Question:
I have a 'div1' which is dynamic in height and a 'div2' with a scrollable table inside it.
I want the 'div2' to occupy the remaining height of the window. Also I want all the divs to be responsive at the same time.
Currently I am using JavaScript to get the window height and calculating the height every time the window loads or is resized, but it isn't working as expected, sometimes it's causing issues.
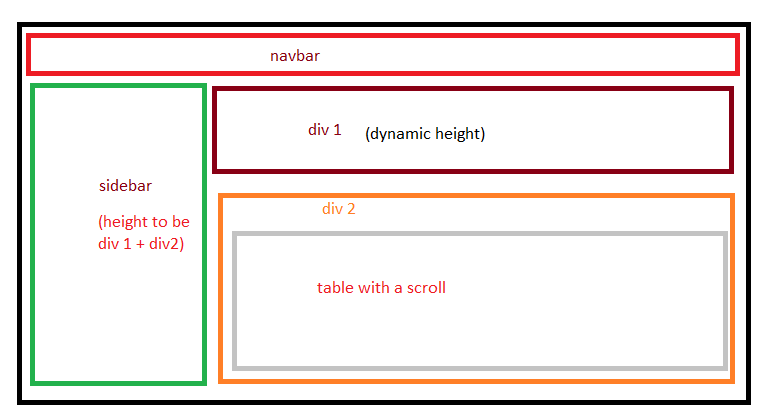
Answer: - - 'd-flex flex-column'- 'flex-grow-1'
'''
html,
body {
height: 100%;
}
.w-300px {
width: 300px;
}
.h-200vh {
height: 200vh;
}
.overflow-hidden {
overflow: hidden;
}
.overflow-auto {
overflow: auto;
}
'''
'''
<link href="https://cdnjs.cloudflare.com/ajax/libs/twitter-bootstrap/4.5.0/css/bootstrap.min.css" rel="stylesheet" />
<link href="https://cdnjs.cloudflare.com/ajax/libs/twitter-bootstrap/4.5.0/css/bootstrap.min.css" rel="stylesheet" />
<div class="container-fluid d-flex flex-column h-100">
<nav class="navbar navbar-expand-lg navbar-light bg-light">
<a class="navbar-brand" href="#">Navbar</a>
<button class="navbar-toggler" type="button" data-toggle="collapse" data-target="#navbarSupportedContent" aria-controls="navbarSupportedContent" aria-expanded="false" aria-label="Toggle navigation">
<span class="navbar-toggler-icon"></span>
</button>
<div class="collapse navbar-collapse" id="navbarSupportedContent">
<ul class="navbar-nav mr-auto">
<li class="nav-item active">
<a class="nav-link" href="#">Home <span class="sr-only">(current)</span></a>
</li>
<li class="nav-item">
<a class="nav-link" href="#">Link</a>
</li>
<li class="nav-item dropdown">
<a class="nav-link dropdown-toggle" href="#" id="navbarDropdown" role="button" data-toggle="dropdown" aria-haspopup="true" aria-expanded="false">
Dropdown
</a>
<div class="dropdown-menu" aria-labelledby="navbarDropdown">
<a class="dropdown-item" href="#">Action</a>
<a class="dropdown-item" href="#">Another action</a>
<div class="dropdown-divider"></div>
<a class="dropdown-item" href="#">Something else here</a>
</div>
</li>
<li class="nav-item">
<a class="nav-link disabled" href="#">Disabled</a>
</li>
</ul>
<form class="form-inline my-2 my-lg-0">
<input class="form-control mr-sm-2" type="search" placeholder="Search" aria-label="Search">
<button class="btn btn-outline-success my-2 my-sm-0" type="submit">Search</button>
</form>
</div>
</nav>
<div class="row flex-grow-1 overflow-hidden">
<aside class="col-auto h-100 bg-danger overflow-auto">
<div class="w-300px h-200vh"></div>
</aside>
<div class="col d-flex flex-column h-100 ">
<section class="row bg-info">
Lorem ipsum dolor sit amet consectetur adipisicing elit. Ipsam labore sit at, distinctio velit veritatis atque officia ullam ducimus sapiente ad suscipit inventore impedit minus! Assumenda, modi? Commodi, voluptatum reiciendis?
</section>
<section class="row flex-grow-1 bg-primary overflow-auto">
<div class="col">
Lorem ipsum dolor, sit amet consectetur adipisicing elit. Omnis, dolore. Sit quos, soluta temporibus debitis architecto fugit voluptas iusto exercitationem suscipit ea ex blanditiis, facere tempore, quo quidem quasi cum! Id natus iure magni molestiae!
Iusto, quisquam molestias? Exercitationem consequatur voluptas accusamus eveniet magni facere mollitia natus quia neque, dolorum suscipit amet fugiat debitis, corrupti architecto, aliquid illo commodi quasi? Corporis illo doloribus voluptatem
accusamus ullam ex dolores in illum architecto, inventore quam voluptate, mollitia eveniet quidem velit? Consequuntur ut totam delectus accusantium perspiciatis rem veniam eligendi enim expedita voluptate. Deserunt suscipit dignissimos, dolorum
cum culpa molestias est totam dolores eius impedit enim temporibus architecto, cumque ipsam cupiditate tempore eveniet animi sed reiciendis? Illum fugiat, obcaecati tenetur veritatis vitae alias? Natus culpa, saepe fugiat error possimus mollitia,
consectetur repellendus temporibus magnam ipsum nam maiores. Quisquam perspiciatis ea quos incidunt alias! Libero, deleniti. Esse dicta ducimus, tempore fugiat tenetur accusantium corporis? Odit numquam aut illum doloribus provident autem rerum
iusto in natus soluta. Sed illum officia, perspiciatis magni ipsa aspernatur id voluptate molestias consequatur ad esse itaque facere soluta perferendis impedit. Sunt nihil, quasi hic beatae ipsa nostrum neque, necessitatibus quae cumque debitis
impedit corrupti totam dignissimos eum ullam aut quam tempora perferendis recusandae consequatur, iste ratione veniam atque natus! Iusto? Nemo eveniet delectus fuga quibusdam quam non suscipit consequatur. Dolorum consequuntur ullam inventore
iusto corrupti unde, sint consequatur nihil sequi perferendis mollitia tempore error debitis fuga vero! Non, eveniet temporibus. Deleniti nemo maiores error omnis magni magnam sapiente! Tenetur, debitis veniam cupiditate delectus assumenda dignissimos!
Voluptatum qui cumque inventore ducimus reiciendis commodi, neque non voluptate aperiam tempore nobis quidem cum! Expedita obcaecati doloribus iusto possimus! A quae asperiores iure labore vero repudiandae, sint tenetur cupiditate ab nostrum.
Laboriosam sunt iure repellendus repudiandae, veniam molestias animi itaque eveniet laudantium cum. Libero! Lorem ipsum dolor sit amet consectetur adipisicing elit. Aspernatur quaerat eligendi quae excepturi perspiciatis, ipsum aliquid ipsa
repudiandae fugiat, sunt maxime asperiores mollitia labore natus autem voluptatum, error voluptatem quisquam. Pariatur quas aliquam sequi nam iusto excepturi at quod illum cum asperiores, veniam cumque? Officia, assumenda! Sunt impedit minus
molestias optio ea eum omnis quis aliquid commodi accusamus? Doloribus, facere. Vero veniam aliquam distinctio odit aspernatur hic repudiandae explicabo, sed odio aliquid consequuntur repellendus, molestias officiis quos sequi vitae ipsum perferendis
accusantium possimus eaque porro quis inventore? Nemo, aliquid inventore. Qui molestiae distinctio temporibus dolore voluptas. Unde voluptatum velit fugiat error? Deleniti qui iusto aspernatur alias at dolore rerum consequuntur, nam vel inventore,
nisi adipisci? Delectus nam expedita nemo tempora! Libero fuga eum quidem quisquam earum explicabo a quae dolorum, autem alias sequi dolores, velit amet voluptatibus atque veniam natus nam beatae. Laudantium similique maiores eos numquam quae
qui sunt. Ea pariatur laboriosam eum illum maxime porro consequuntur error molestias. Et impedit, a exercitationem quibusdam tempora sit numquam laudantium incidunt quas voluptatem placeat, optio quisquam, obcaecati explicabo hic est iste. Officiis
autem pariatur vitae tempora cum voluptatum amet sapiente dolorem quo corrupti nesciunt atque delectus veritatis, doloribus quis, nostrum et temporibus doloremque. Iure, similique fugiat. Odio eum nulla fugiat consequuntur. Est maxime aspernatur
enim aperiam reiciendis saepe officia labore sunt, id fuga, repellendus doloribus? Repudiandae perferendis, veritatis, quidem maiores iste molestiae placeat soluta impedit iure accusantium quae. Ipsa, velit hic. Commodi eum possimus vitae veritatis
earum! Vero dolorum repellendus, quam, deleniti doloribus tempore, aspernatur cum totam debitis voluptatum veritatis iure asperiores sapiente ea repudiandae dicta facilis reiciendis ut alias quibusdam. Nostrum unde tenetur, quaerat nisi sint
quia debitis veritatis mollitia magni facere laboriosam aliquam id. Dolor, perferendis! Quia architecto eius laboriosam dolore at quas, optio, qui culpa placeat esse sint!
</div>
</section>
</div>
</div>
</div>
'''
---
### Update;
-
<URL>